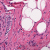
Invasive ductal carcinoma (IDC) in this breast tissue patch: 0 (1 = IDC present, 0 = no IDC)